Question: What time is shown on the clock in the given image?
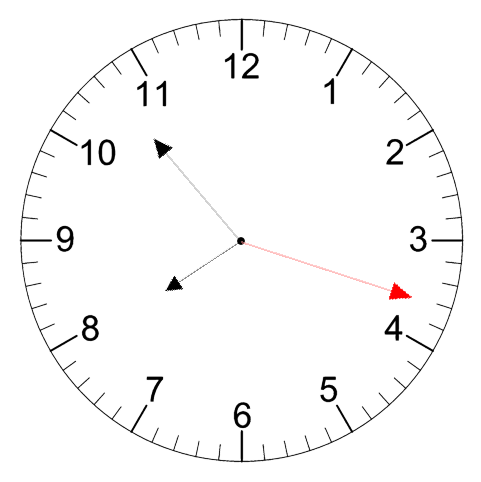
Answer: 07:53:18